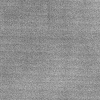
Atmospheric dust classification: dusty